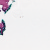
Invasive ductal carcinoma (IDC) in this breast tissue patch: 0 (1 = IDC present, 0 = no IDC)